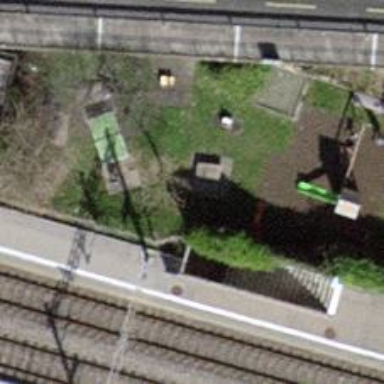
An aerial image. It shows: Playground area for leisure land.